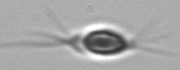
Label: Chrysochromulina